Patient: sex F, age 66
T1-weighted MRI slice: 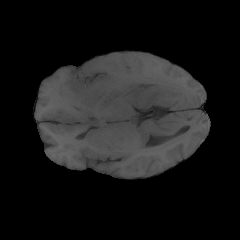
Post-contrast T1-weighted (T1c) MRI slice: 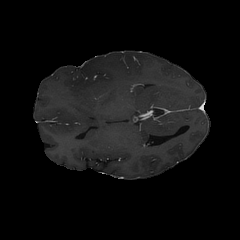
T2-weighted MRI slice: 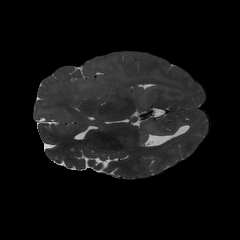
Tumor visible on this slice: yes
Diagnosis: Astrocytoma, IDH-wildtype
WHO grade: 2